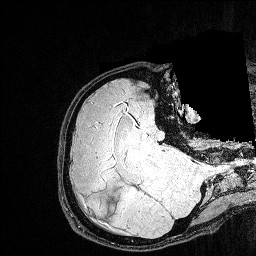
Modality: FLASH
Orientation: axial
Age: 26
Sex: male